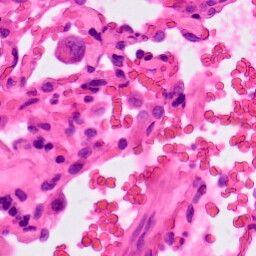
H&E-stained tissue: Lung